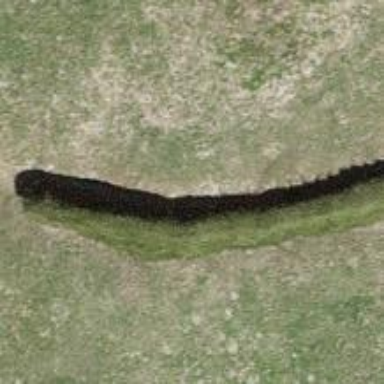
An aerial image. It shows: Hedge acting as barrier.